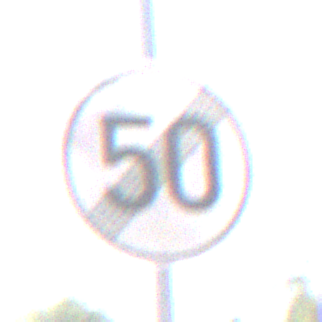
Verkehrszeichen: EndeGeschwindigkeit50
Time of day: MorningAfternoon
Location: Outdoor (Nature)
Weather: PartlyCloudy
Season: NotSpecified
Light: Natural